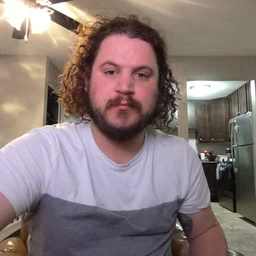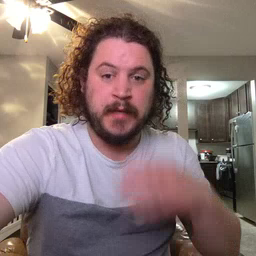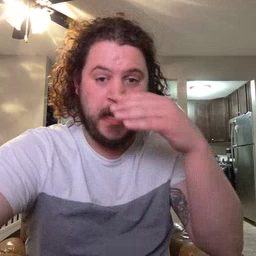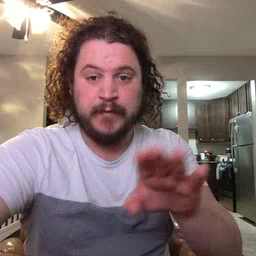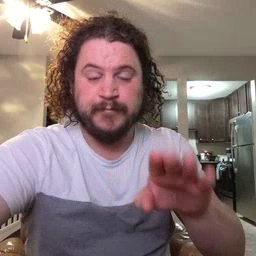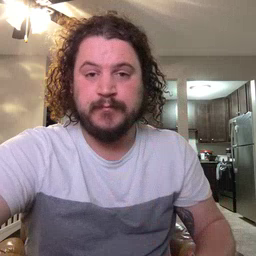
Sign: elephant